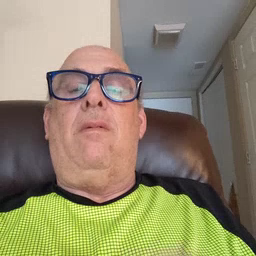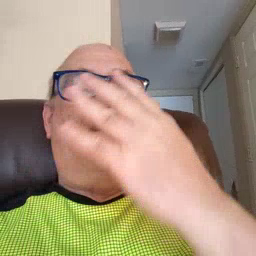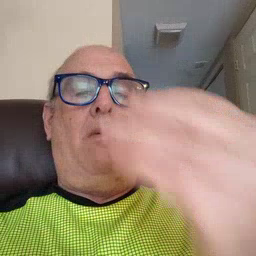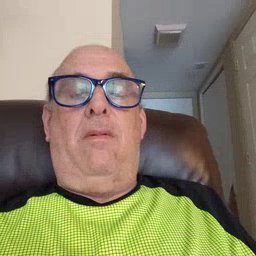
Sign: wolf